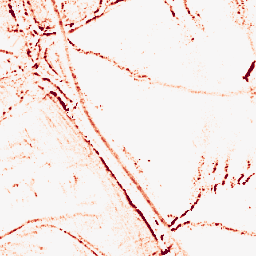
Category: morphological
Decomposition family: morphological_square
Decomposition parameters: operation: opening
size: 5
Upsampling method: linear_exact
Upsampling parameters: scale: 4
Upsampling scale: 4